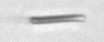
Label: fiber